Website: crate-barrel
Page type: account-dashboard
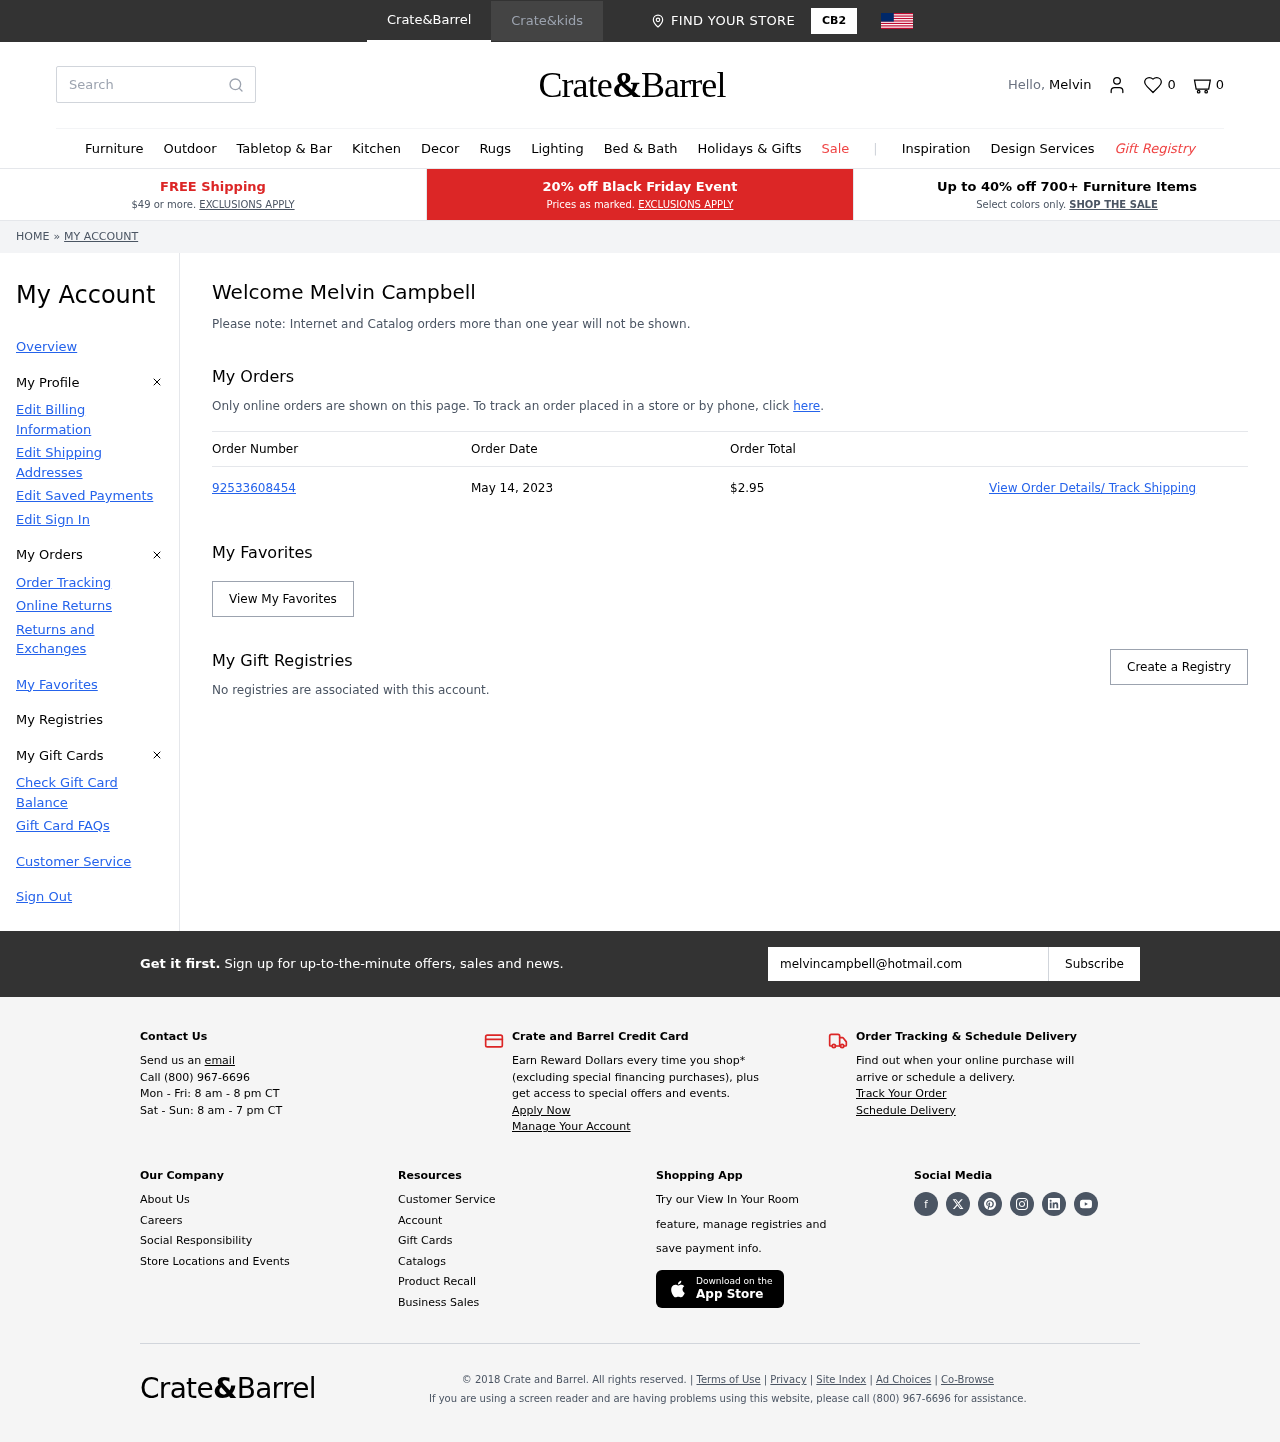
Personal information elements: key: PII_EMAIL
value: melvincampbell@hotmail.com
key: PII_FIRSTNAME
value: Melvin
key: PII_FULLNAME
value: Melvin Campbell
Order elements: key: ORDER_NUM_ITEMS
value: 0
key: ORDER_NUMBER
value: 92533608454
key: ORDER_DATE
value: May 14, 2023
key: ORDER_TOTAL
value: $2.95
Search elements: key: HEADER_SEARCH
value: Search
Other elements: key: FAVORITES_COUNT
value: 0